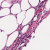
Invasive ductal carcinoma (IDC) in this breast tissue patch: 0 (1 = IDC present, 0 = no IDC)